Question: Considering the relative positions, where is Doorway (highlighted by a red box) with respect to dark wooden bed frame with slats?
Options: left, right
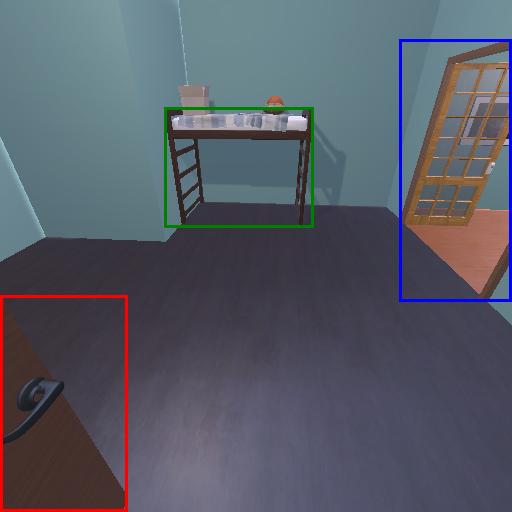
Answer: left